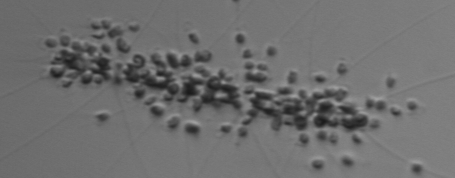
Label: Chaetoceros_didymus_TAG_external_flagellate